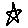
Label: star